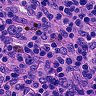
Metastatic tissue present: no